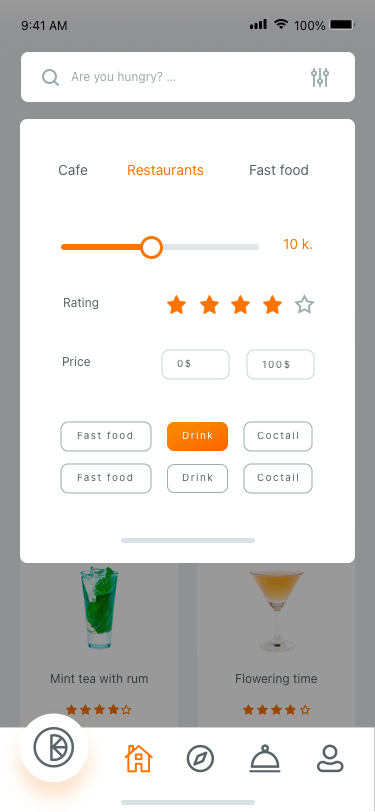
Text in this UI design:
Mojito
2 172
451
Morning margarita
1 483
352
French 75
893
142
Caribbean coffee
1 732
428
Mint tea with rum
893
142
Flowering time
1 732
428
Are you hungry? …
Cafe
Restaurants
Fast food

10 k.
Rating
Price
0$
100$
Fast food
Fast food
Drink
Drink
Coctail
Coctail
100%
9:41 AM